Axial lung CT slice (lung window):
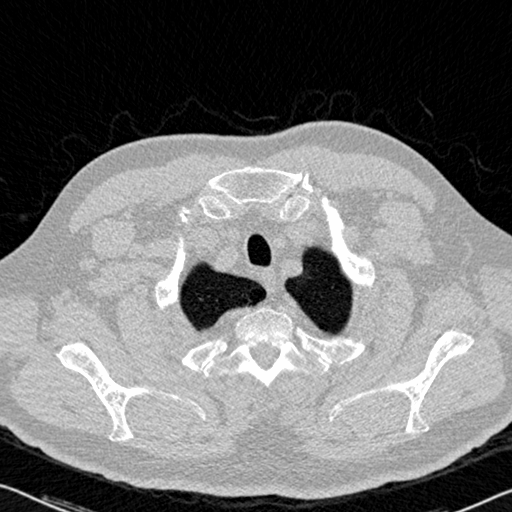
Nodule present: no